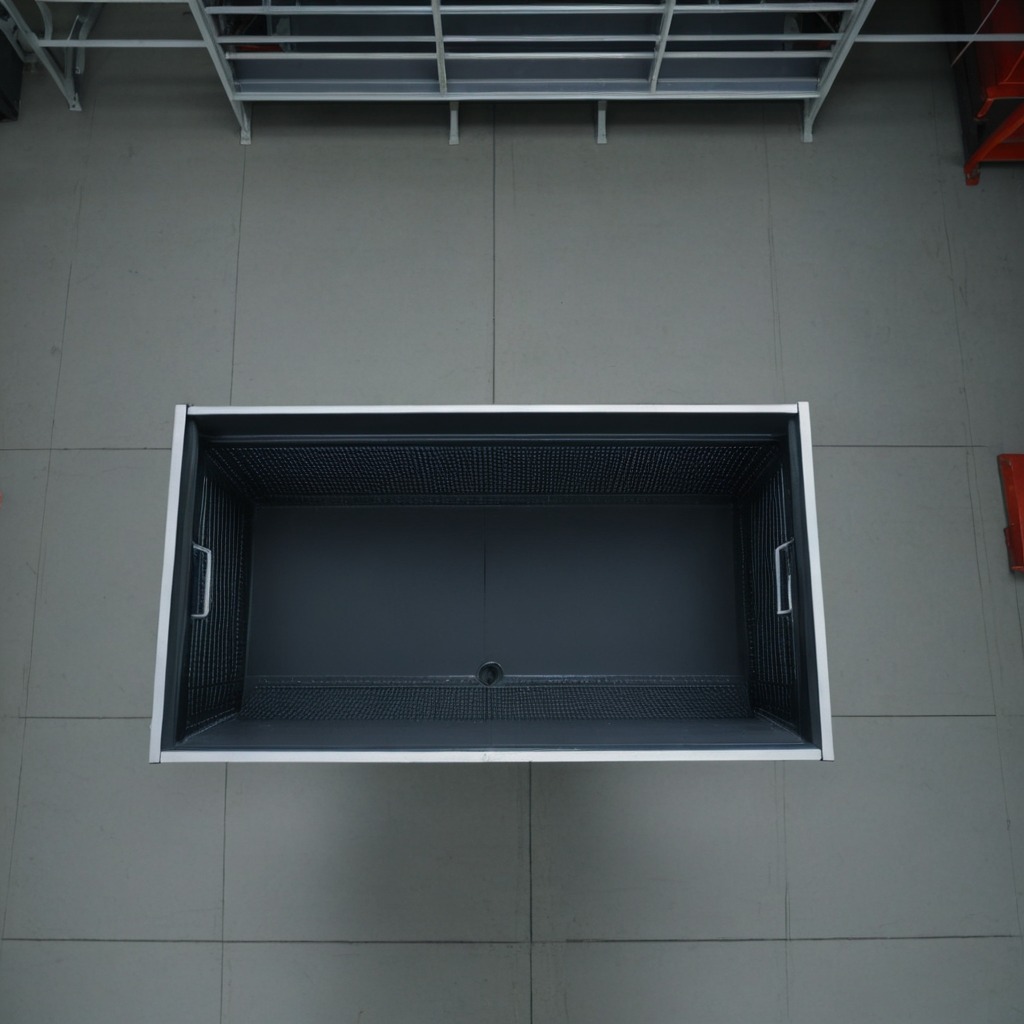
A flat metal washer is lying on the toolbox surface.